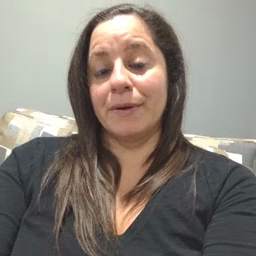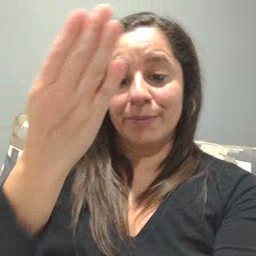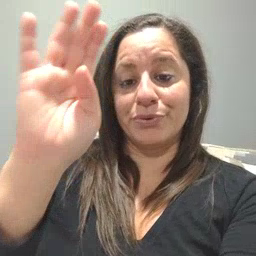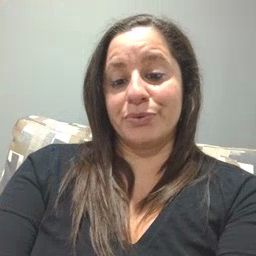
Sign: blue